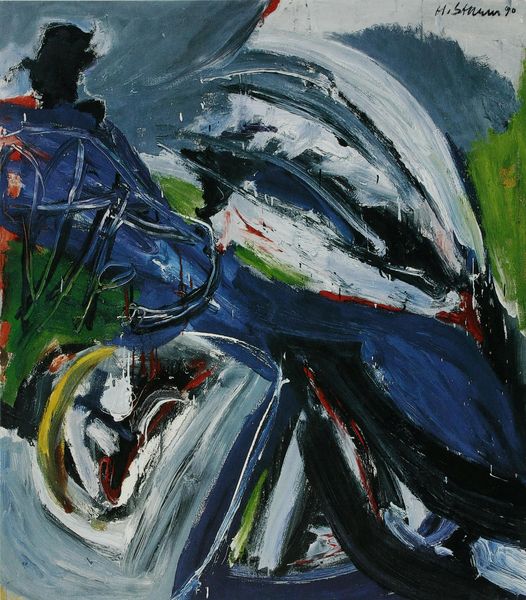
Künstler: Helmut Sturm
Institution: unbekannt
Schlagwörter: blau, gemälde, himmel, wasser, weiß, fluss, gelb, grün, grau, hut, schwarz, rot, malerei, öl, welle, abstrakt, farben, modern, farbe, sturm, tintenfisch, helmut, keefe, ölgemlde